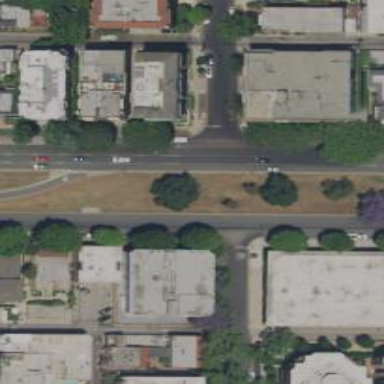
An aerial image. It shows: Secondary road surrounded by residential buildings.